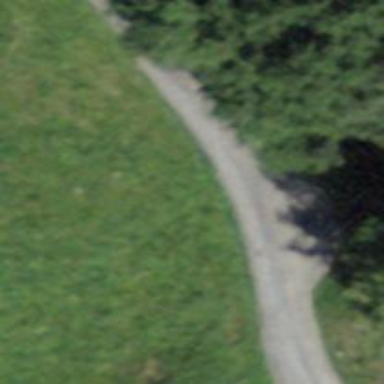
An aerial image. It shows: Well-maintained track road of grade 1.